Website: apple
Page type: billing-address
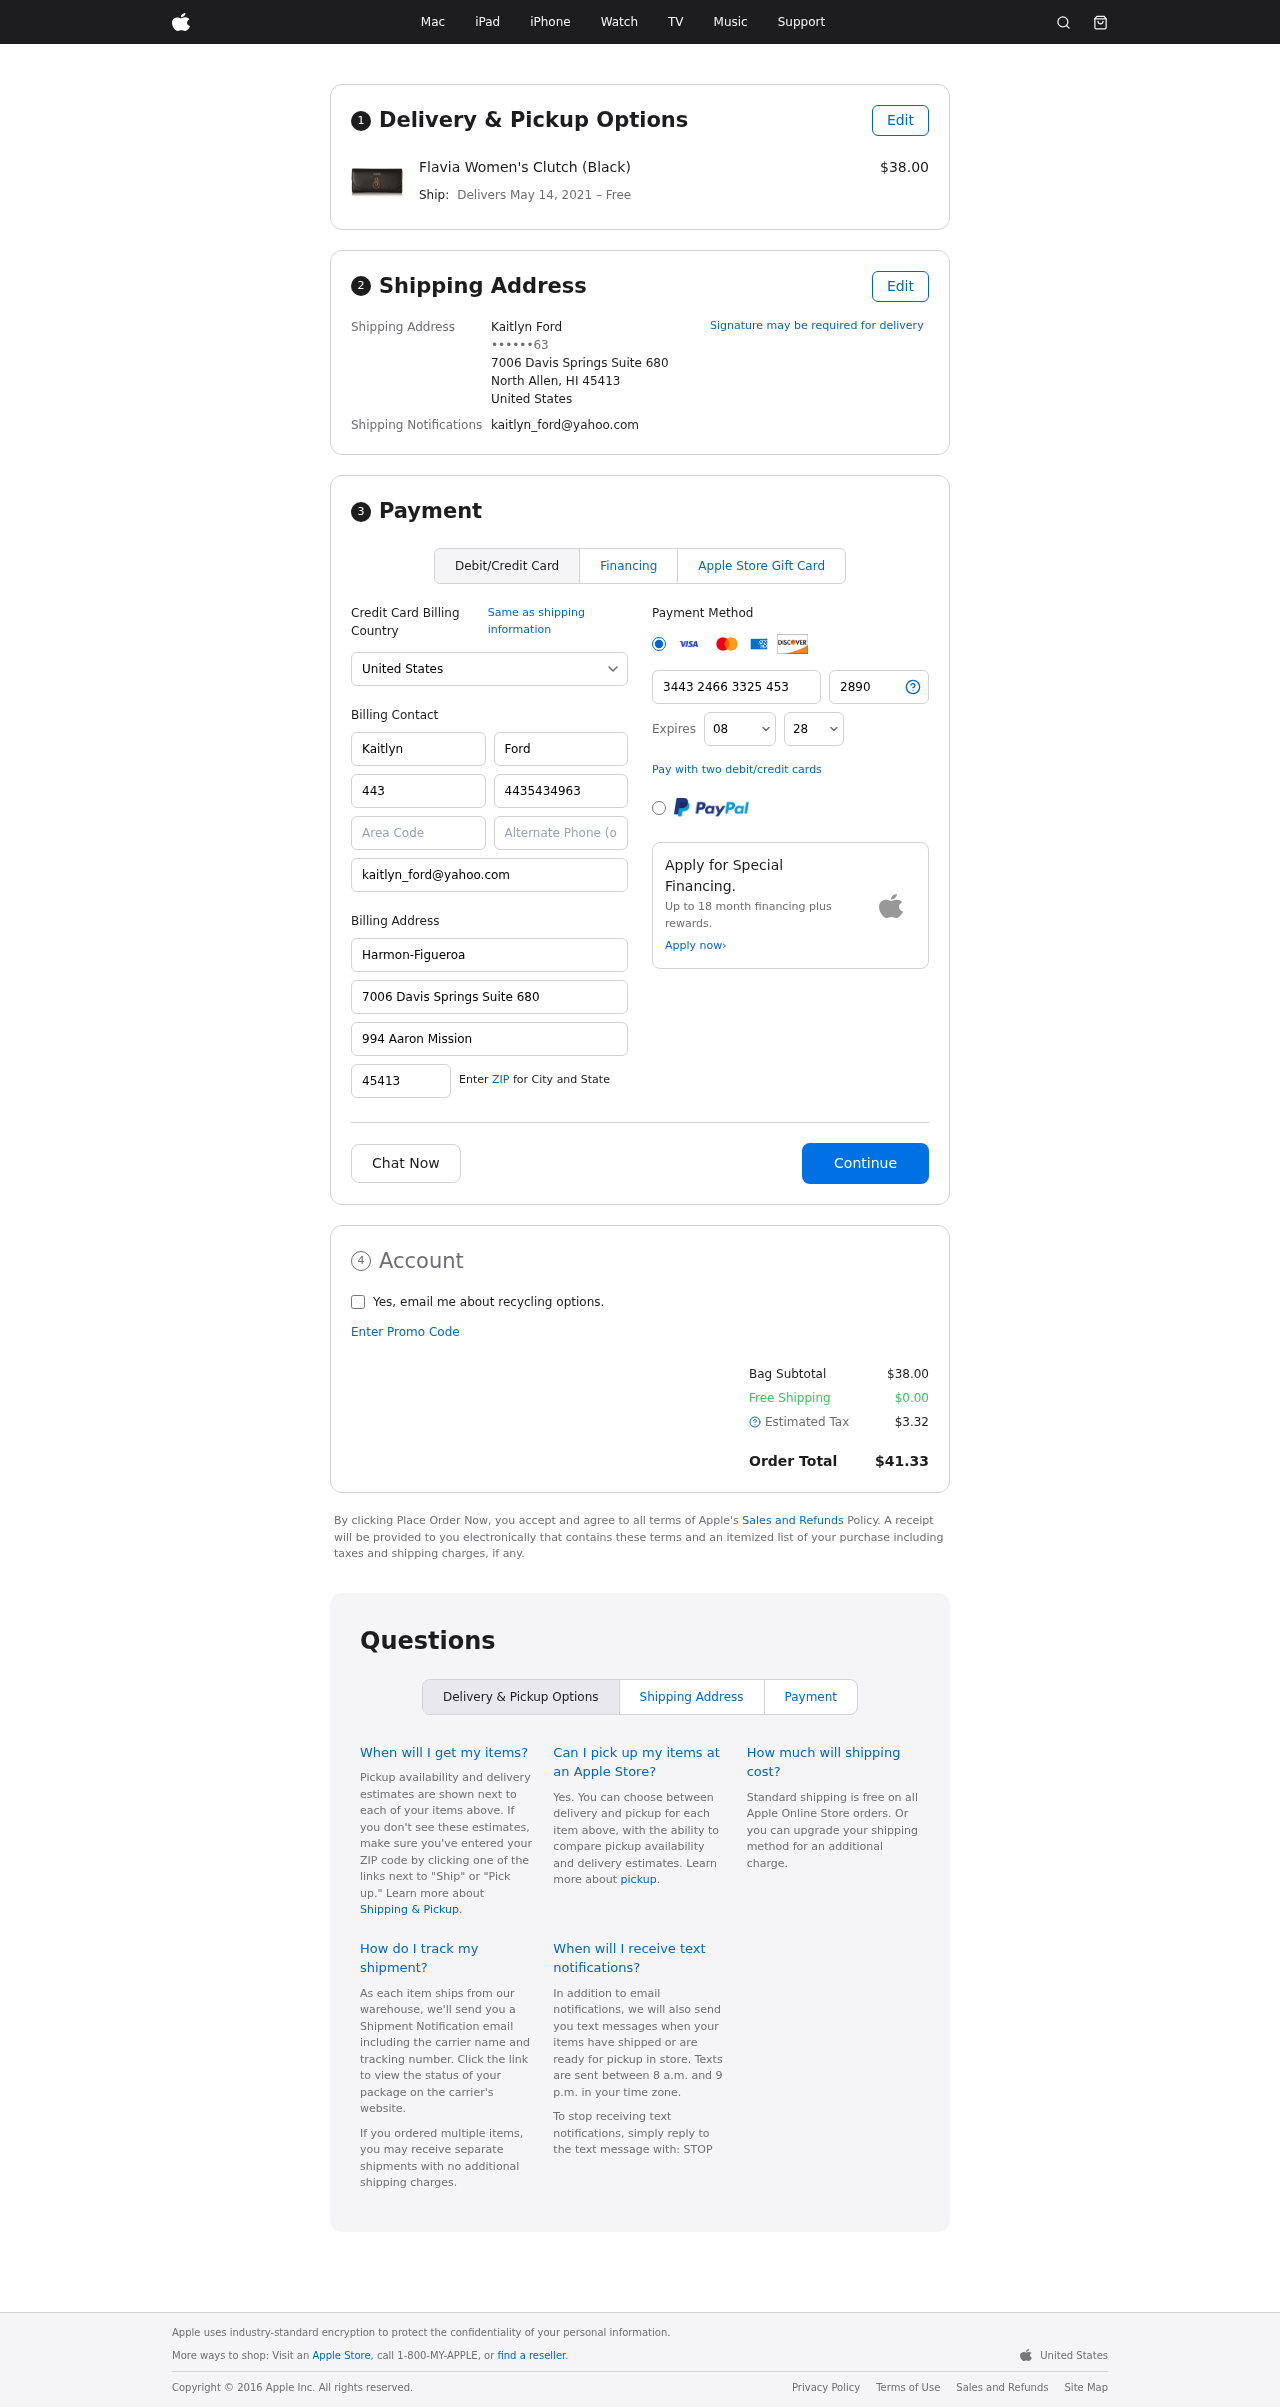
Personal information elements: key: PII_CARD_CVV
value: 2890
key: PII_CARD_EXPIRY_MONTH
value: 08
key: PII_CARD_EXPIRY_YEAR
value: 28
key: PII_CARD_NUMBER
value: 3443 2466 3325 453
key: PII_CITY_STATE_ZIP
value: North Allen, HI 45413
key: PII_COUNTRY
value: United States
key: PII_EMAIL
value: kaitlyn_ford@yahoo.com
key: PII_FULLNAME
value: Kaitlyn Ford
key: PII_STREET
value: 7006 Davis Springs Suite 680
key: PII_PHONE_MASKED
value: ••••••63
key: PII_BILLING_FIRSTNAME
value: Kaitlyn
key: PII_BILLING_LASTNAME
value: Ford
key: PII_BILLING_PHONE_AREA
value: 443
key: PII_BILLING_PHONE
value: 4435434963
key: PII_BILLING_EMAIL
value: kaitlyn_ford@yahoo.com
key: PII_BILLING_COMPANY
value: Harmon-Figueroa
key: PII_BILLING_STREET
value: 7006 Davis Springs Suite 680
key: PII_BILLING_STREET2
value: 994 Aaron Mission
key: PII_BILLING_POSTCODE
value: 45413
Product elements: key: PRODUCT1_NAME
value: Flavia Women's Clutch (Black)
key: PRODUCT1_PRICE
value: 38
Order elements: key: ORDER_DELIVERY_DATE
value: May 14, 2021
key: ORDER_SUBTOTAL
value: $38.00
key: ORDER_SHIPPING_COST
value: $0.00
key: ORDER_TAX
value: $3.32
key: ORDER_TOTAL
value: $41.33